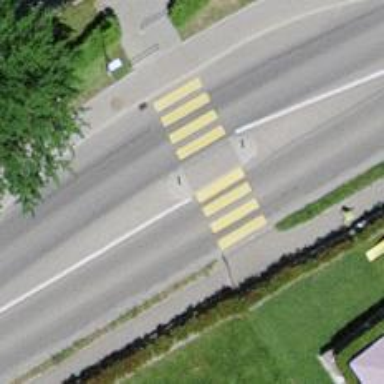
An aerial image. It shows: Marked road crossing.